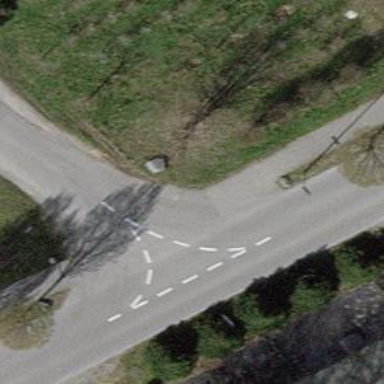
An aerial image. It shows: Asphalt footway.